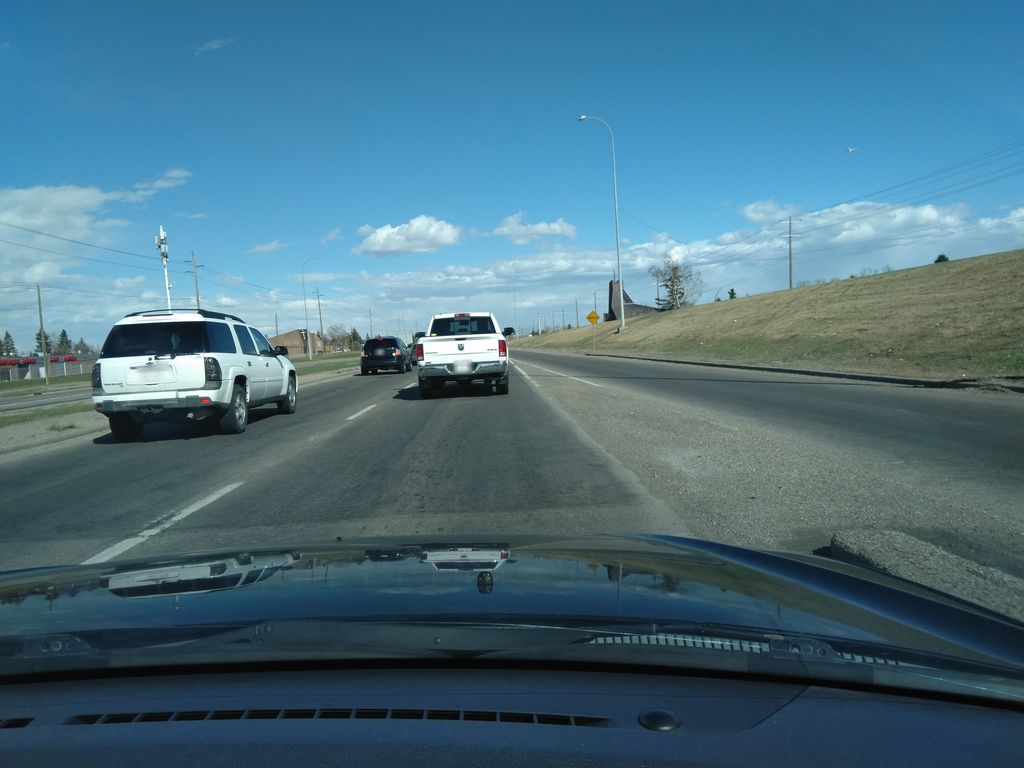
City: calgary